Question: the text fade should appear with solid text on the left and faded text on the right. in this example i made how would you fade jupiter to look like earth and mars using only css?
'''
.hello-jupiter {
display:inline-block;
background: rgba(215, 215, 215, 1);
color:white;
box-shadow: inset 0px 10px 15px -10px rgba(50, 50, 50, .5), inset 0px -10px 25px -10px rgba(50, 50, 50, .75);
}
'''

<URL> <-- actually uses box-shaodw and not a gradient
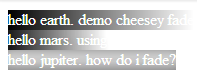
Answer: Here is an answer. I just floated a div to the right faded it from 0 to 100% opacity.
'''
.hello-jupiter {
display:inline-block;
background: rgba(215, 215, 215, 1);
color:white;
box-shadow: inset 0px 10px 15px -10px rgba(50, 50, 50, .5), inset 0px -10px 25px -10px rgba(50, 50, 50, .75);
position:relative;
}
.fader {
position:absolute;
top:0px;
right:0px;
display:block;
width:75px;
background: -webkit-linear-gradient(left,rgba(255, 255, 255, 0) 0%,rgba(255, 255, 255, 1) 75%)
}
'''

<URL>